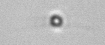
Label: nanoplankton_mix